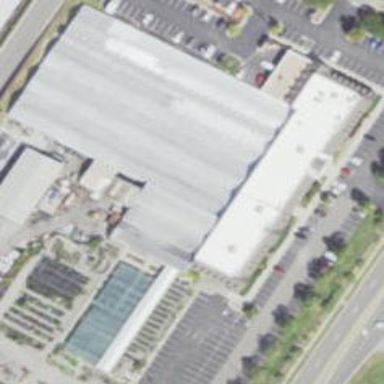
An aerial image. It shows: Garden center housed in building.